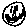
Label: smiley face